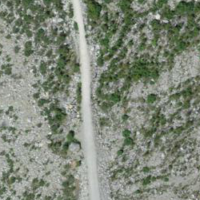
EUNIS habitat code: 47
Species observed at this site:
Alnus alnobetula
Saxifraga aizoides
Chamaenerion dodonaei
Chamaenerion fleischeri